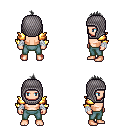
a pixel art fantasy rpg character, male body template, human, light skin, gold arm armor, teal pants, gray mohawk hairstyle, chain hood, white cloth bandages, four views (front, back, left, right), 2x2 character sprite sheet, small pixel art, hard edges, no anti-aliasing